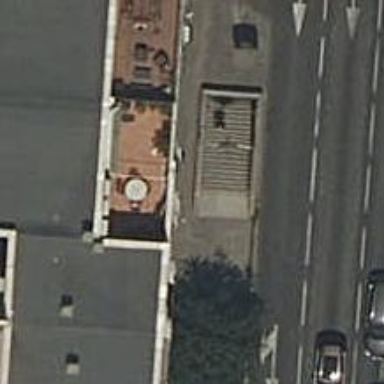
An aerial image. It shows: Subway entrance for railway system.